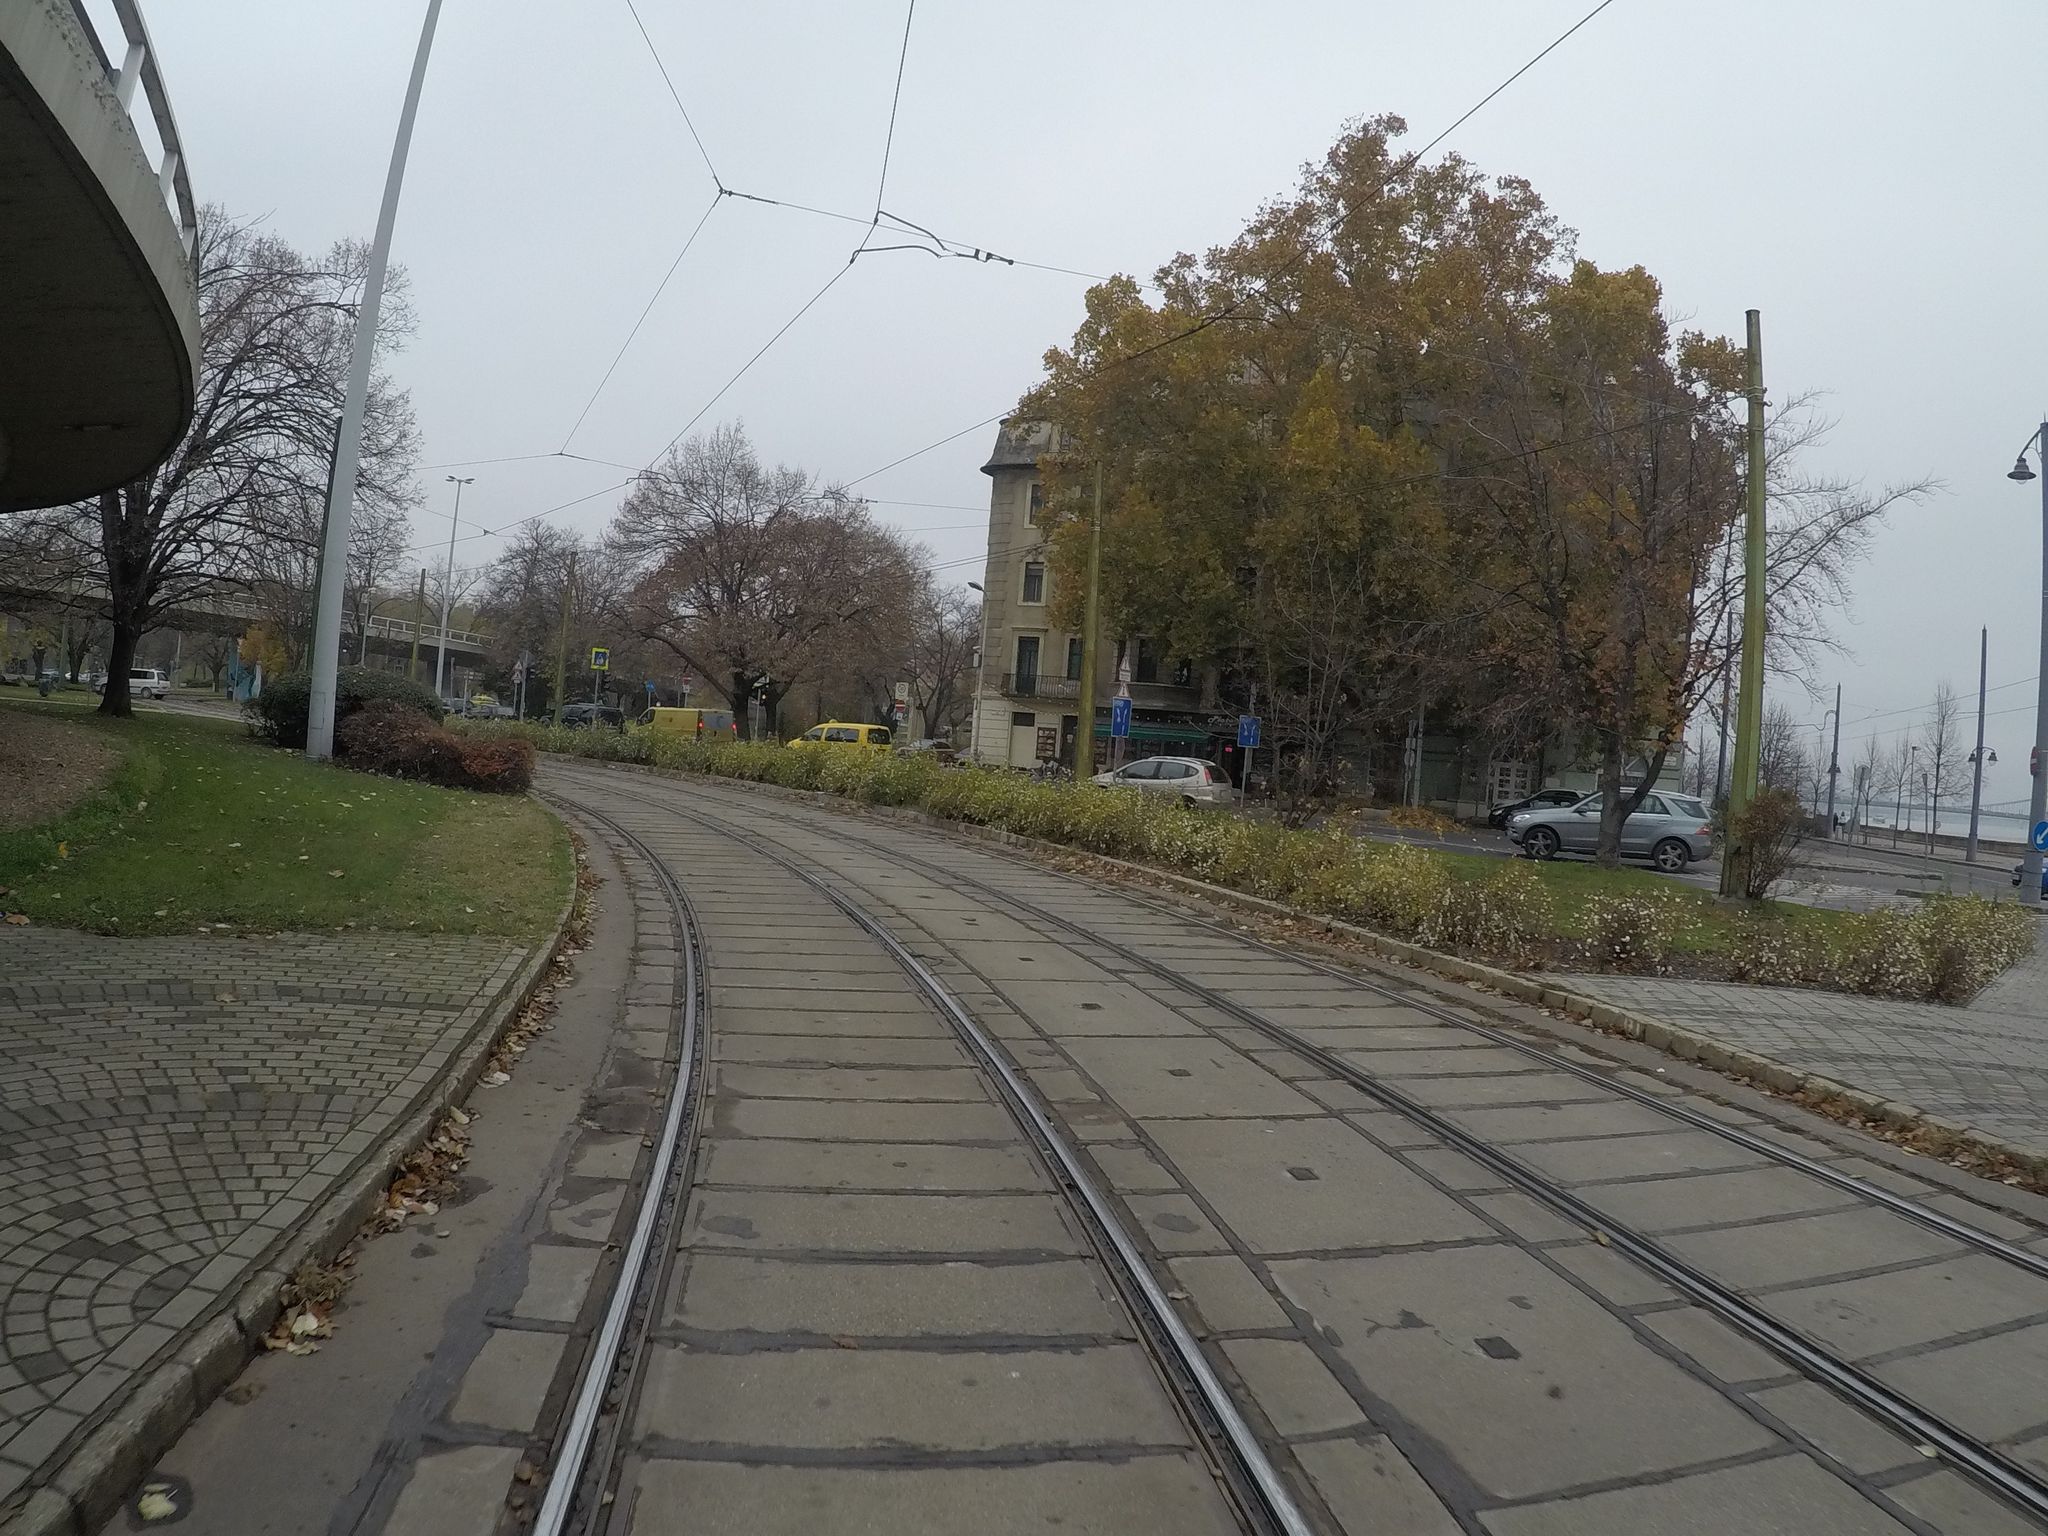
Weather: cloudy
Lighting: day
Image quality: good
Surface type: railway
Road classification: secondary, primary_link
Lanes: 1
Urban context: urban centre
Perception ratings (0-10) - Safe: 3.5, Lively: 6.31, Beautiful: 7.34, Boring: 2.82, Depressing: 8.22, Wealthy: 4.55